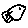
Label: fish